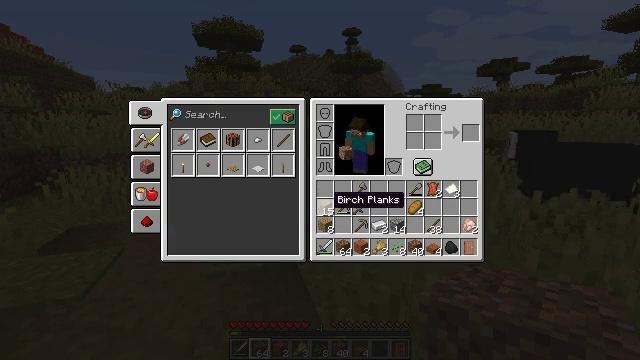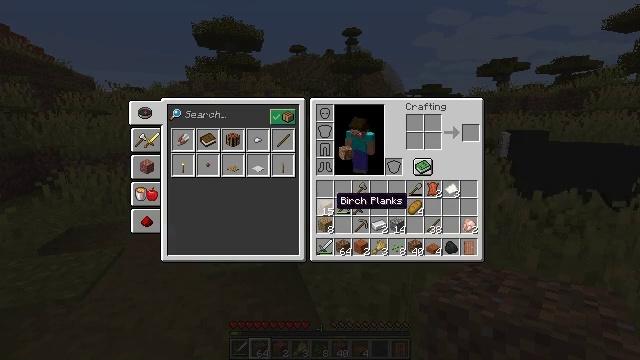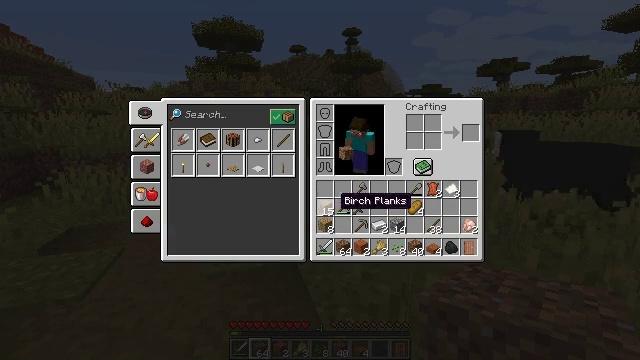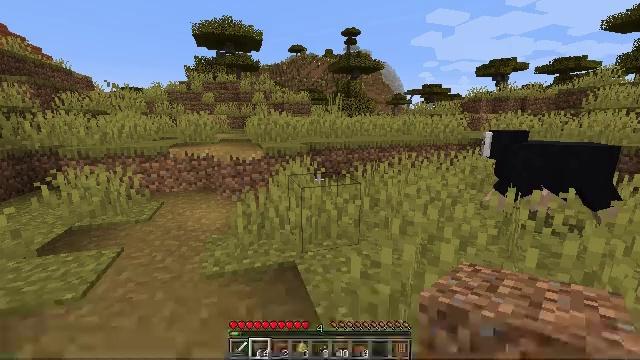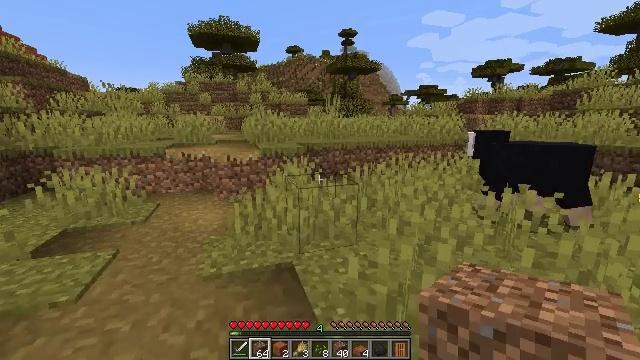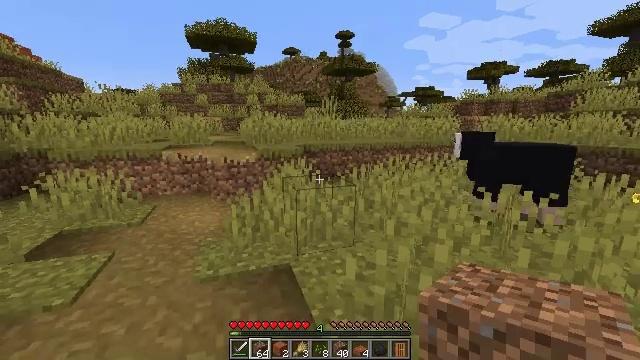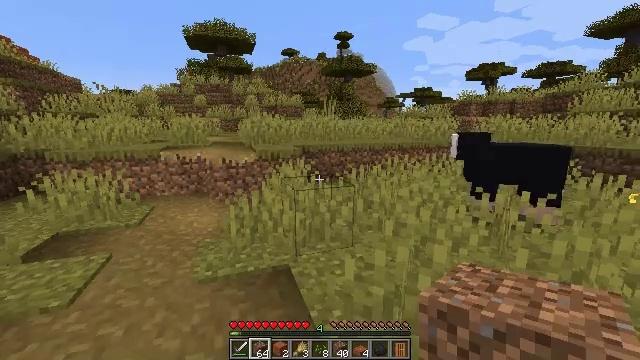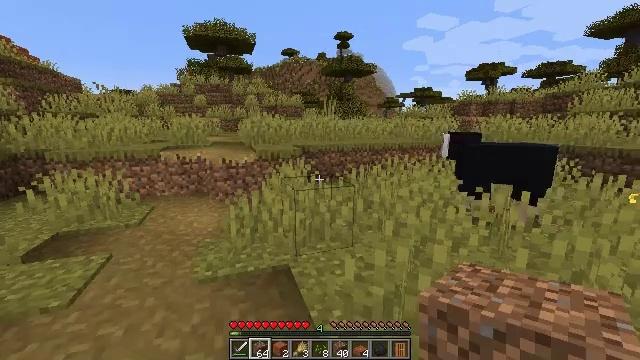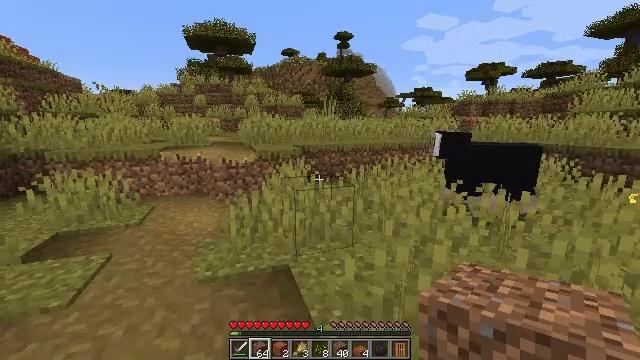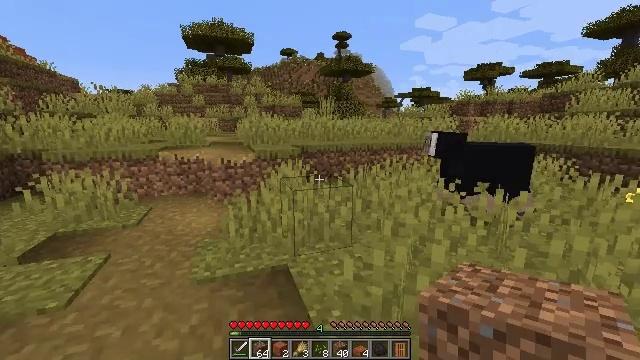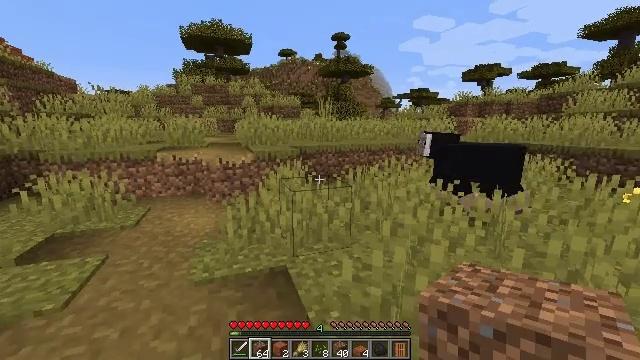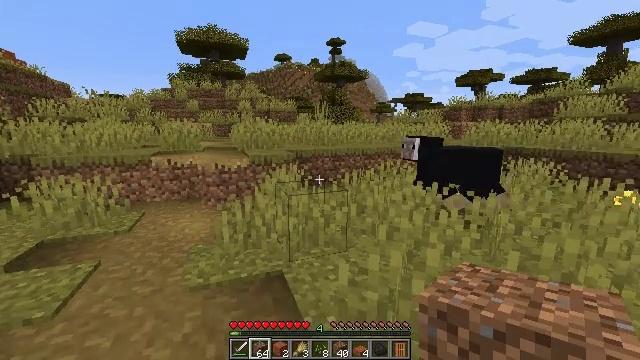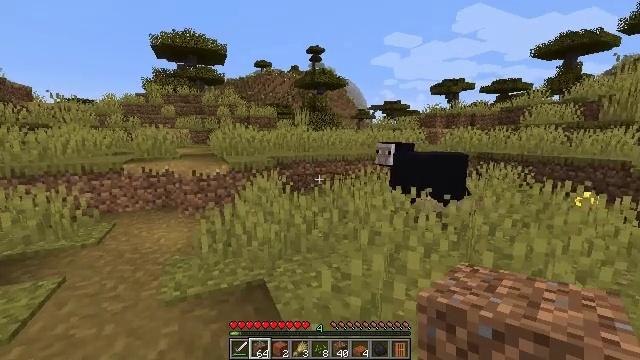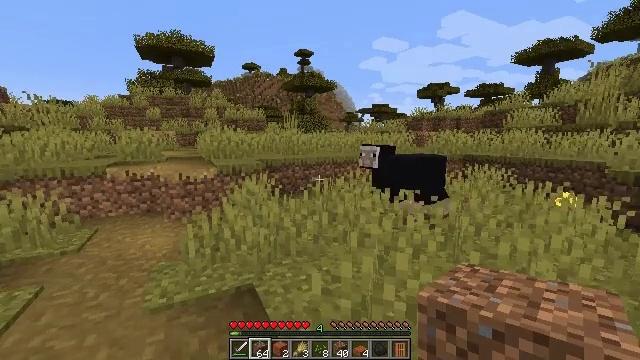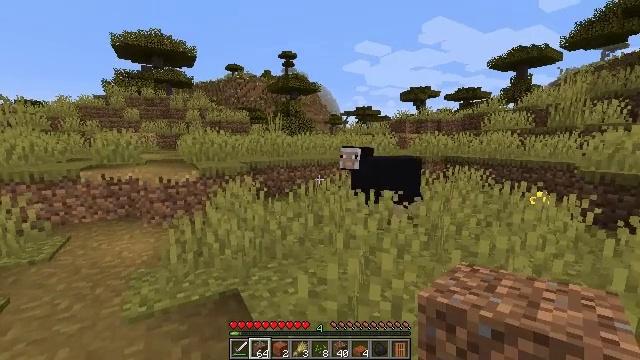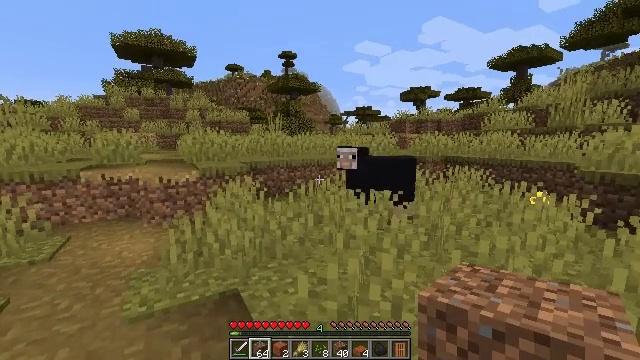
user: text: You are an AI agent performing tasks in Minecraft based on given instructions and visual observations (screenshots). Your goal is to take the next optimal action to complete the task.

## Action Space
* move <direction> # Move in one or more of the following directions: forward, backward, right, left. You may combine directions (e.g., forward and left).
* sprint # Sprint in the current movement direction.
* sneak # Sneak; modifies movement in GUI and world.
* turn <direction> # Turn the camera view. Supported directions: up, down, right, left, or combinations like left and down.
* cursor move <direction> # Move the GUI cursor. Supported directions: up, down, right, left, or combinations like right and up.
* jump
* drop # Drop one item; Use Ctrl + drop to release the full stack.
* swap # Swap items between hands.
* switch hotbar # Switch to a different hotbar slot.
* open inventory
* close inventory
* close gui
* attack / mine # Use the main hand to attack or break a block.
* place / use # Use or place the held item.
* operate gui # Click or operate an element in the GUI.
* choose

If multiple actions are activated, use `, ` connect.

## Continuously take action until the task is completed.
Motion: motion action
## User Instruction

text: Mine the sugar cane near rivers.
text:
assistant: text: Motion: no_op
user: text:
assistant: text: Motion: no_op
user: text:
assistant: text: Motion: close inventory
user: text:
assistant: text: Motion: close inventory
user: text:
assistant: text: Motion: close inventory
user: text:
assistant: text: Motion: close inventory
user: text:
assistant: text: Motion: no_op
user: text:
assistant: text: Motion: no_op
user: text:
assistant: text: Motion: no_op
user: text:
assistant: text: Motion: no_op
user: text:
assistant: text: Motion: no_op
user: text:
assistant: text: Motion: turn right and up
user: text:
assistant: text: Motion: turn right
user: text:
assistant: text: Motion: turn right
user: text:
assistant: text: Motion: no_op
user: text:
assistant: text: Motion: no_op
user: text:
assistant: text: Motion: no_op
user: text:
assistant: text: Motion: no_op
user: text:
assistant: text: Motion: no_op
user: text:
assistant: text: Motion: no_op
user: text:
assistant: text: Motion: no_op
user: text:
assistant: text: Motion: no_op
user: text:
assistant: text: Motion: no_op
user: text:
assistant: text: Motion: no_op
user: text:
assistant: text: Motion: no_op
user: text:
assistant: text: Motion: no_op
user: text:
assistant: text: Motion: no_op
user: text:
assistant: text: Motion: no_op
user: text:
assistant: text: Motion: no_op
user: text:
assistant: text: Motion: no_op